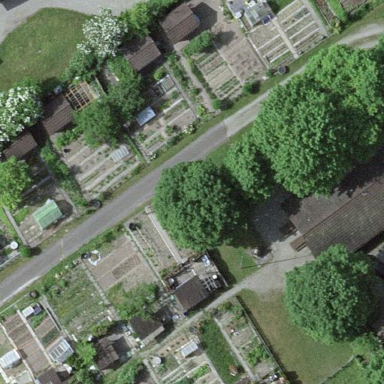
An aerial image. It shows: Area designated for allotments.